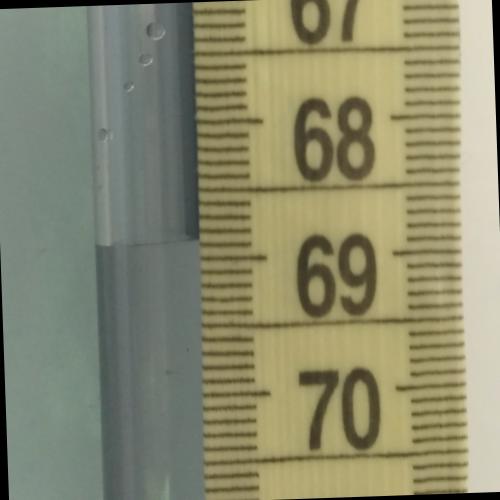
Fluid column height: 68.9 cm